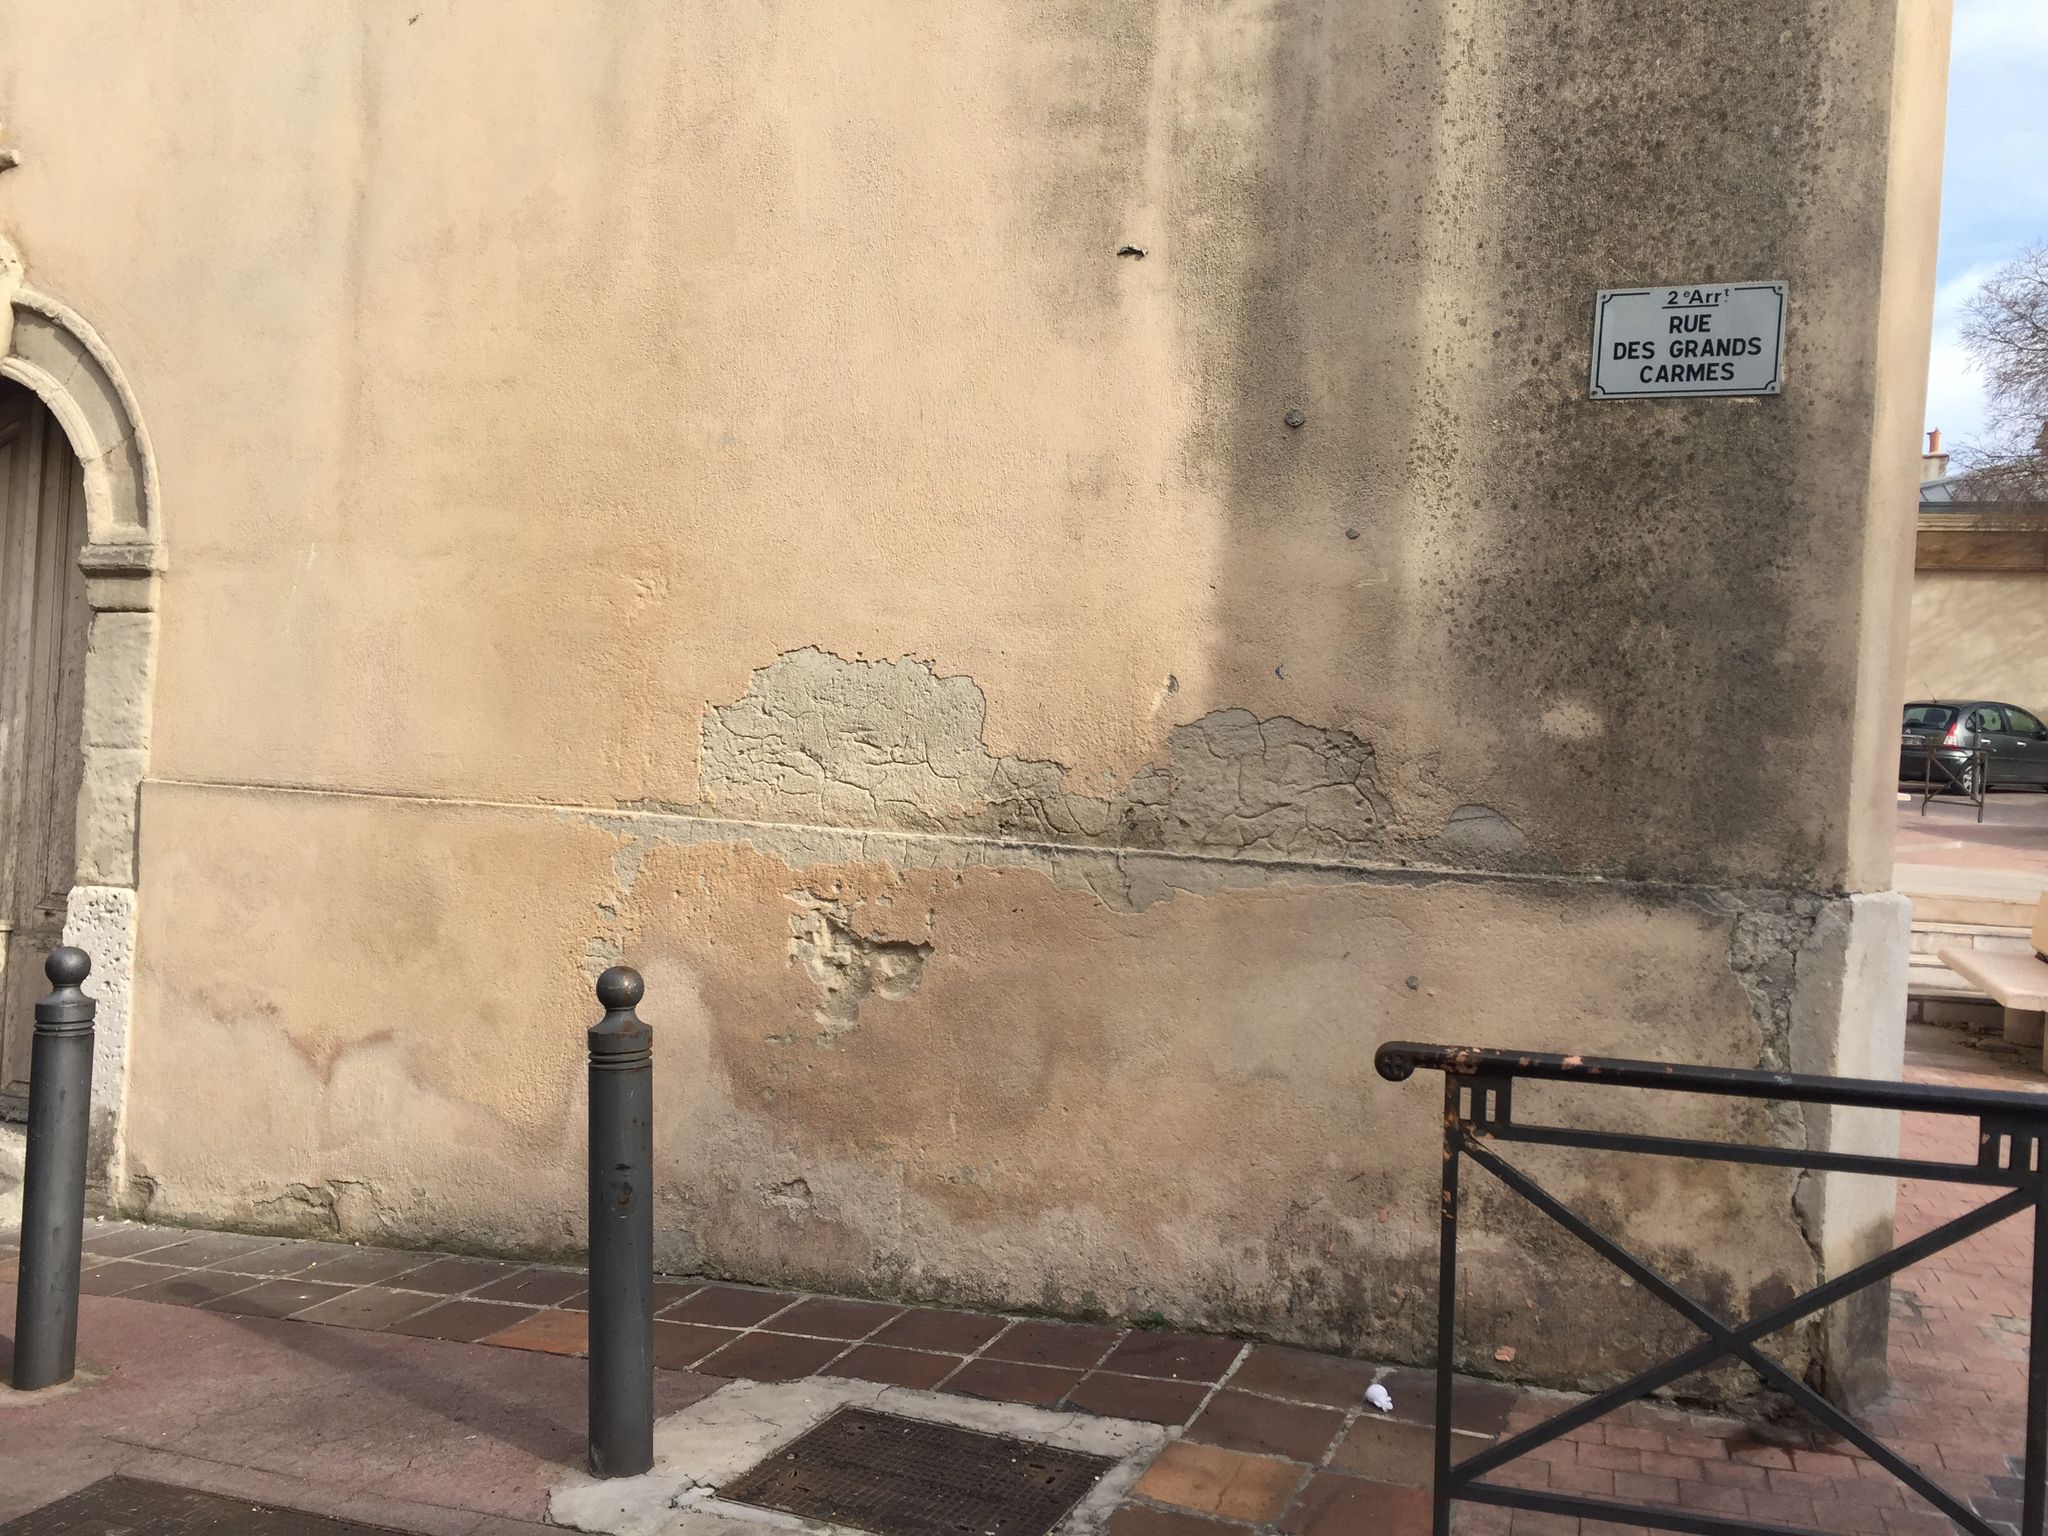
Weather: snowy
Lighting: day
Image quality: good
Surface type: walking surface
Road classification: pedestrian, steps, footway
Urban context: urban centre
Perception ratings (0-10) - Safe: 2.93, Lively: 2.45, Beautiful: 1.52, Boring: 5.64, Depressing: 4.18, Wealthy: 5.24